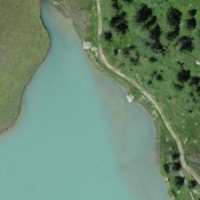
EUNIS habitat code: 26
Species observed at this site:
Platanthera bifolia